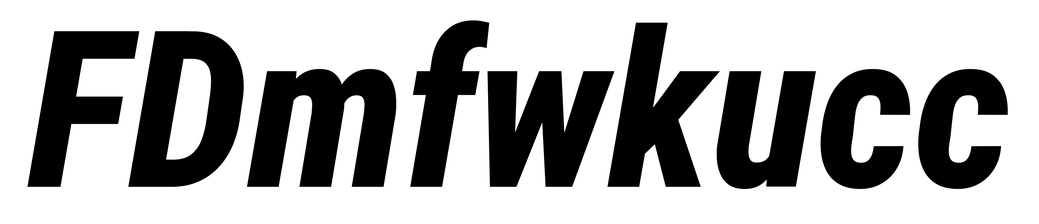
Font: Roboto-Italic_Condensed_ExtraBold_Italic